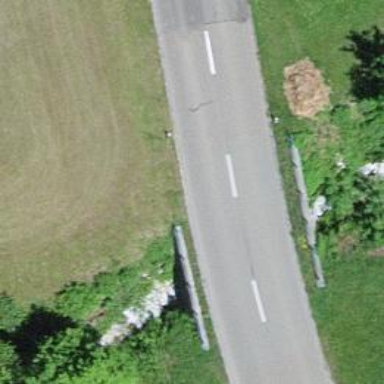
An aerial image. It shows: Primary highway on asphalt bridge.